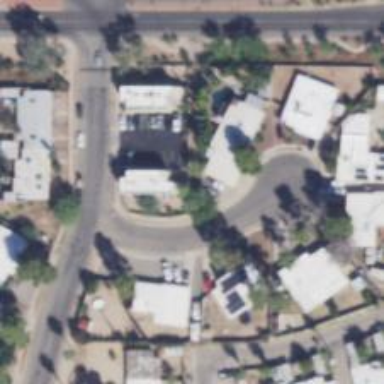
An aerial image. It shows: Alleyway designated as service road.